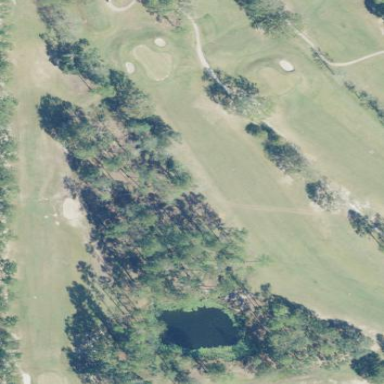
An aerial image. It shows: Golf fairway in the image.